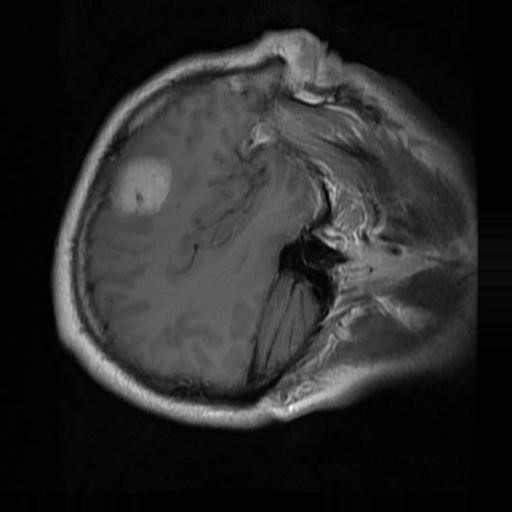
Label: brain_menin